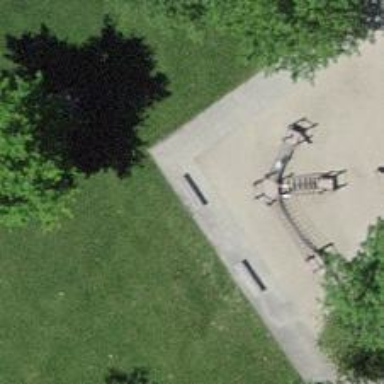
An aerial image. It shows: Brown bench in the vicinity.